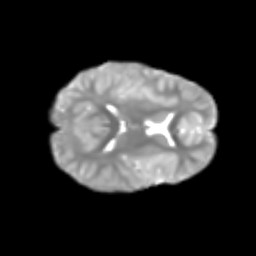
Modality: T2w
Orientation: axial
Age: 6
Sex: female
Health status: healthy